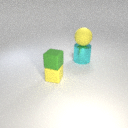
large cyan metal cylinder behind small yellow rubber cube